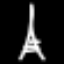
Label: The Eiffel Tower